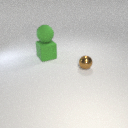
small brown metal sphere to the right of large green rubber cube